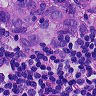
Metastatic tissue present: yes